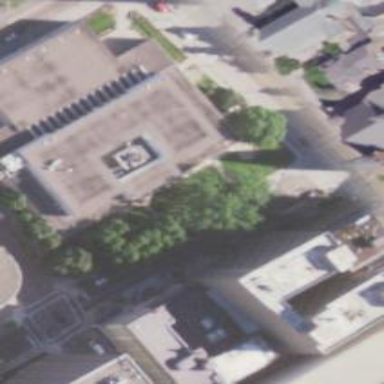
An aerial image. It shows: Building with flat gray asphalt roof. The building has antique white color.